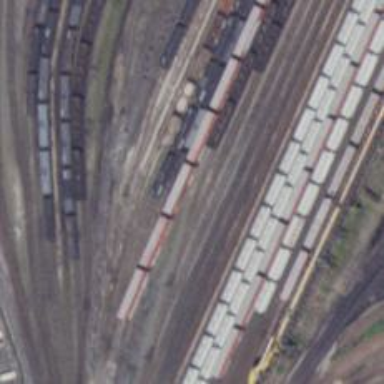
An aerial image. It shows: Railway yard.